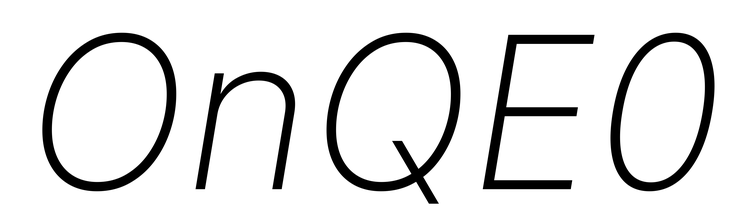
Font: Inter-Italic_ExtraLight_Italic